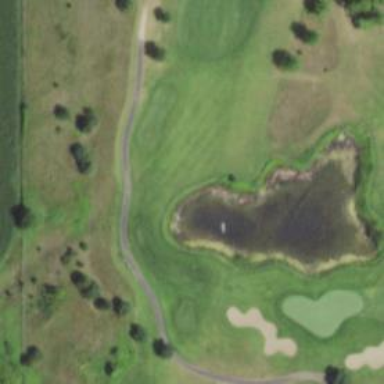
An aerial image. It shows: Water hazard in golf course. The hazard is natural water feature.